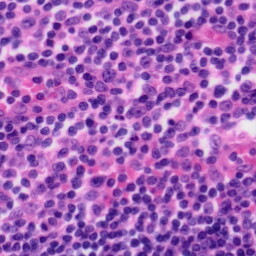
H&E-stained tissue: Tonsil